Question: I want to create a similar widget, but I don't know how to do it.

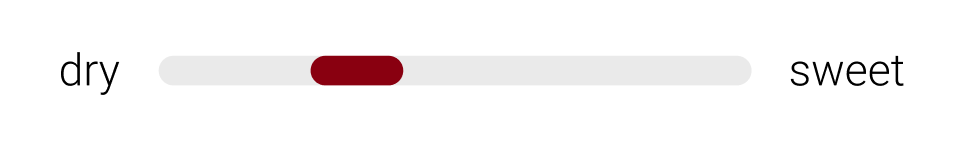
Answer: It seems you are looking for a <URL>, one of Flutters standard controls.
You can change it's appearance to match your example more closely as covered by the linked documentation.